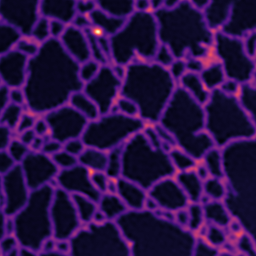
Label: Super-resolution ER image